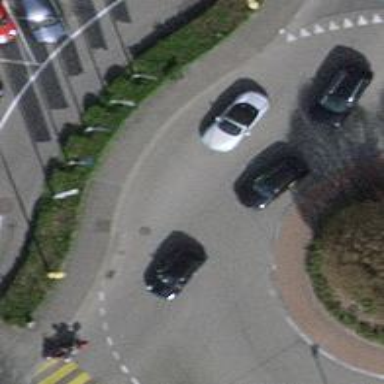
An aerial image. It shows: Secondary road made of asphalt leading to roundabout.